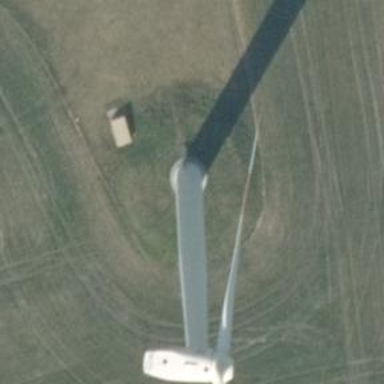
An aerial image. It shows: Wind turbine generating electricity through horizontal axis method. The source of the generator is wind.